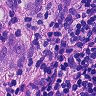
Metastatic tissue present: yes